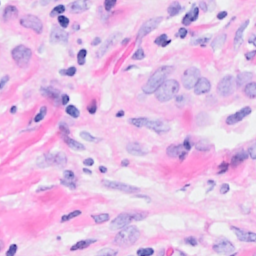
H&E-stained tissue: Breast